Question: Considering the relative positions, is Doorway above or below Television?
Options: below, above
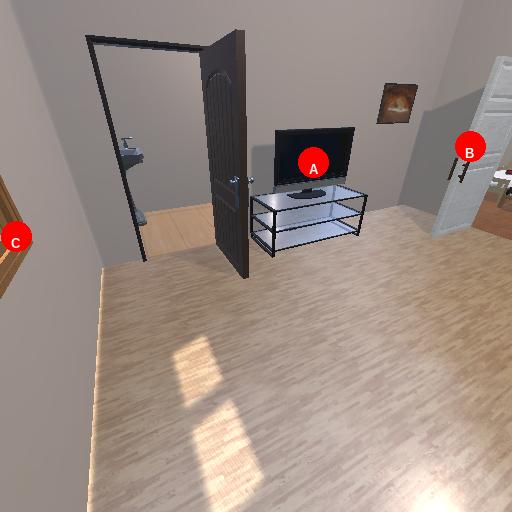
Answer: below